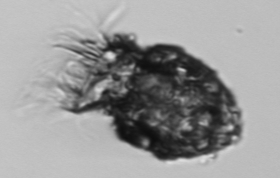
Label: Stenosemella_pacifica